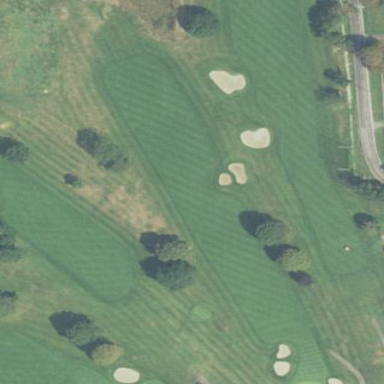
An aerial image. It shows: Grassy area designated as golf fairway.